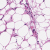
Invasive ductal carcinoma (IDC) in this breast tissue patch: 0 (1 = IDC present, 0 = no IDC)